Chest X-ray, PA view. Patient: 37 years old, sex M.
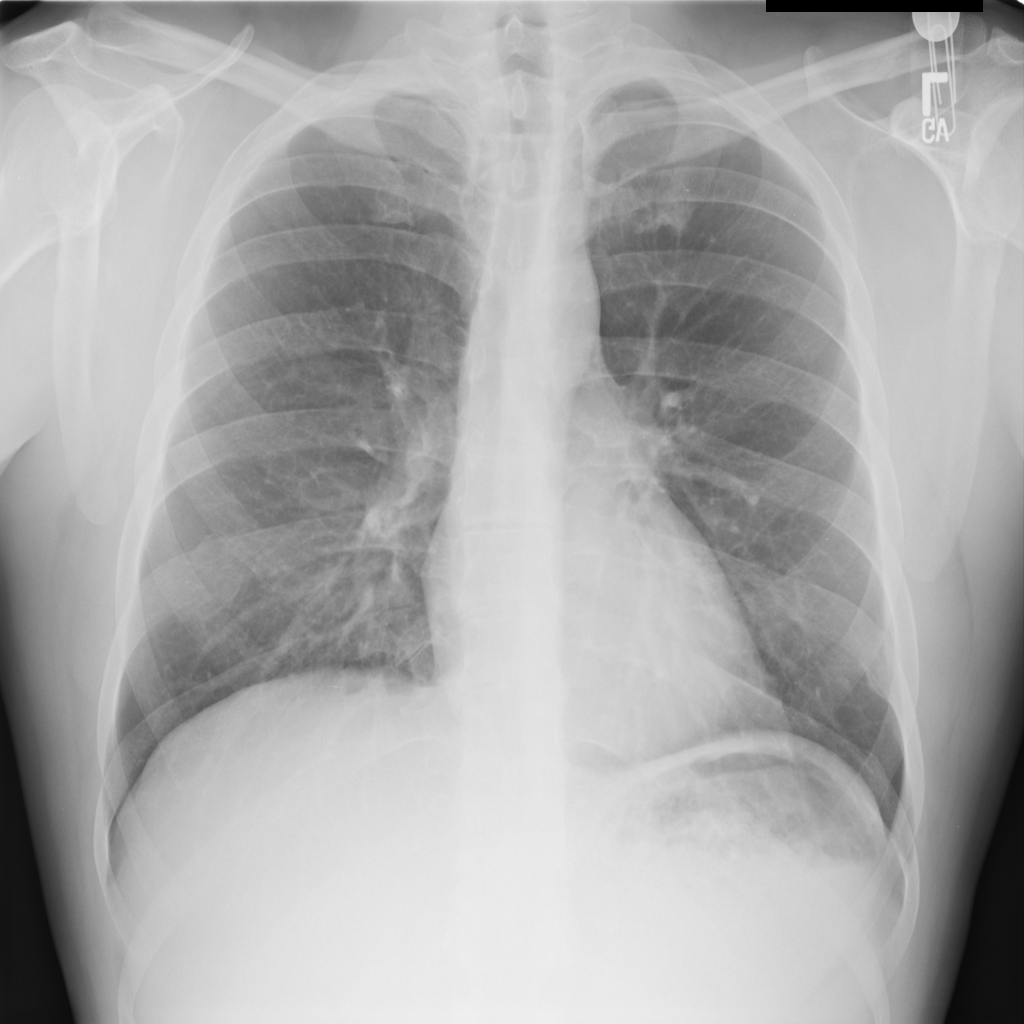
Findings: No Finding